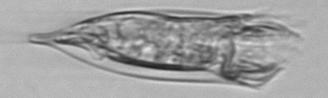
Label: Favella